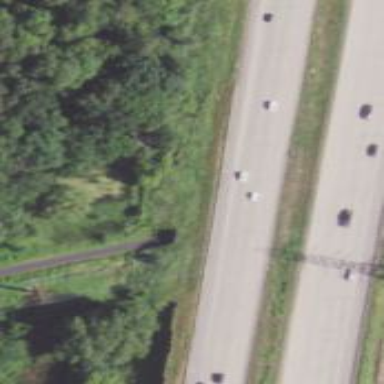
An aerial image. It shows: Asphalt cycleway alongside abandoned railway.